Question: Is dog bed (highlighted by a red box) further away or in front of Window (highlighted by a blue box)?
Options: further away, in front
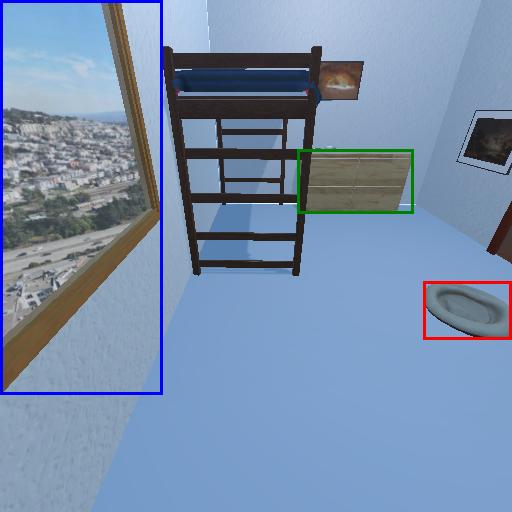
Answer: further away